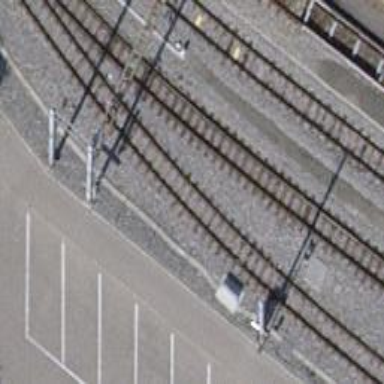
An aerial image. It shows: Narrow gauge railway with electrified contact lines.